Question: I have a button that when clicked calls a function that randomizes a number inside of it. Then I have another button that when it's clicked it clones the first button.

What I want to do is to turn the cloned button independent from the original (while using the same function), but when it's clicked, instead of calling the function and randomizing its own number, it randomizes it's parent's. How can I make this work? I'm using jQuery.
'''
$(document).ready(function() {
$('body').on('click', '#button1', function() {
document.querySelector('#num1').textContent = Math.floor(Math.random() * 6 + 1);
});
$('#clone1').on('click', function() {
console.log("lolo");
const place = $('#place');
$('#block1').clone().appendTo(place);
});
});
'''
'''
<!DOCTYPE html>
<html lang="en">
<head>
<meta charset="UTF-8">
<meta http-equiv="X-UA-Compatible" content="IE=edge">
<meta name="viewport" content="width=device-width, initial-scale=1.0">
<title>Document</title>
<script src="https://code.jquery.com/jquery-3.6.0.min.js" integrity="sha256-/xUj+3OJU5yExlq6GSYGSHk7tPXikynS7ogEvDej/m4=" crossorigin="anonymous"></script>
</head>
<body>
<div class="section1">
<div class="block" id="block1">
<button class="button" id="button1">
<div class="num" id="num1">1</div>
</button>
</div>
<div class="section2">
<button class="clone1" id="clone1">clone1</button>
<div class="place" id="place">
</div>
</div>
</body>
</html>
'''
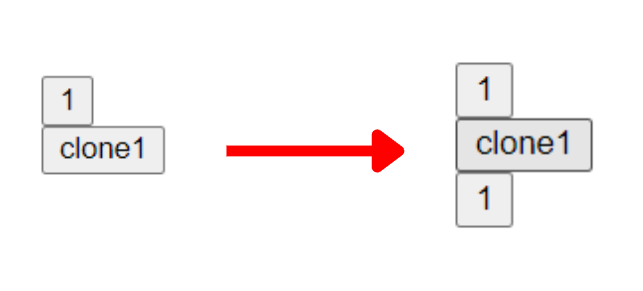
Answer: It was because the button to be edited was being selected by the id:
'''
document.querySelector('#num1').textContent = Math.floor(Math.random() * 6 + 1);
'''
Instead, have the handler edit the event target:
'''
$('body').on('click', '#button1', function(event) {
event.target.textContent = Math.floor(Math.random() * 6 + 1);
});
'''
'''
$(document).ready(function() {
$('body').on('click', '#button1', function(event) {
event.currentTarget.querySelector('.num').textContent = Math.floor(Math.random() * 6 + 1);
});
$('#clone1').on('click', function() {
console.log("lolo");
const place = $('#place');
$('#block1').clone().appendTo(place);
});
});
'''
'''
.face {
font-size: 20px;
}
'''
'''
<script src="https://cdnjs.cloudflare.com/ajax/libs/jquery/3.3.1/jquery.min.js"></script>
<!DOCTYPE html>
<html lang="en">
<head>
<meta charset="UTF-8">
<meta http-equiv="X-UA-Compatible" content="IE=edge">
<meta name="viewport" content="width=device-width, initial-scale=1.0">
<title>Document</title>
</head>
<body>
<div class="section1">
<div class="block" id="block1">
<button class="button" id="button1">
<div class="num" id="num1">1</div>
<div class="face"></div>
</button>
</div>
<div class="section2">
<button class="clone1" id="clone1">clone1</button>
<div class="place" id="place">
</div>
</div>
</body>
</html>
'''